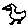
Label: bird